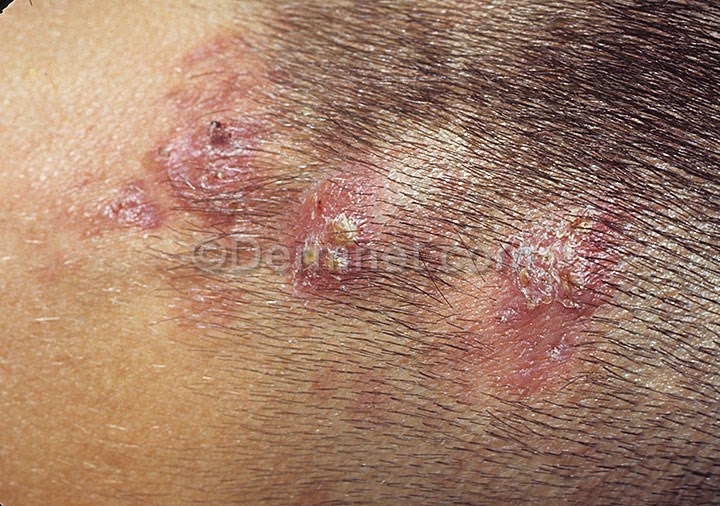
Disease: Tinea Ringworm Candidiasis and other Fungal Infections